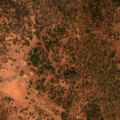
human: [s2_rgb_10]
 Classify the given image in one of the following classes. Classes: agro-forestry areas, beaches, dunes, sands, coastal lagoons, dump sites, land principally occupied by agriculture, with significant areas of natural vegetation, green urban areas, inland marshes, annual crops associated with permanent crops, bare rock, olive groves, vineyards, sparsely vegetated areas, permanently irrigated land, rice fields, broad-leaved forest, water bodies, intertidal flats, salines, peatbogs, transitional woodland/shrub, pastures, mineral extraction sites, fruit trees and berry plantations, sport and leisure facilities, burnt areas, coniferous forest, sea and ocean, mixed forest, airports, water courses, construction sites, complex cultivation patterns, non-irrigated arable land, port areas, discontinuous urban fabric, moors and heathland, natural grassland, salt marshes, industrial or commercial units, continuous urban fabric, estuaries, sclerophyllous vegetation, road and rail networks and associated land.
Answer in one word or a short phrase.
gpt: non-irrigated arable land, pastures, agro-forestry areas